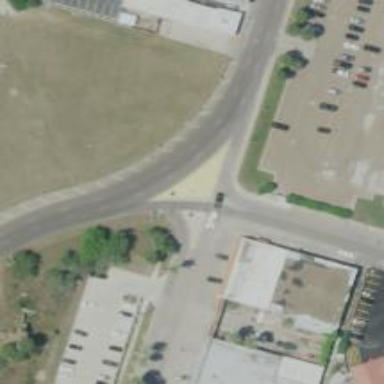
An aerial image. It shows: Asphalt road with primary link designation.